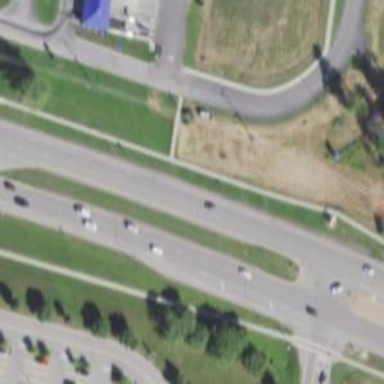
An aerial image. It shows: Trunk highway.